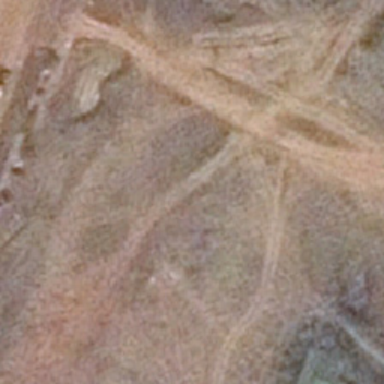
In the middle is an area of bare brown soil .